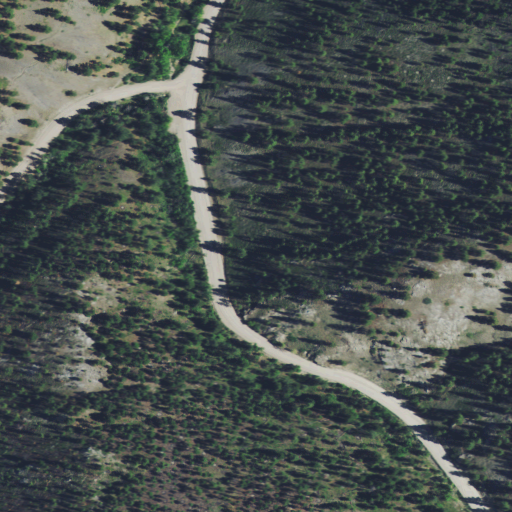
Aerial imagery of valley in Montana named Tucker Gulch containing evergreen forest, shrub, low intensity development, grassland, and open development